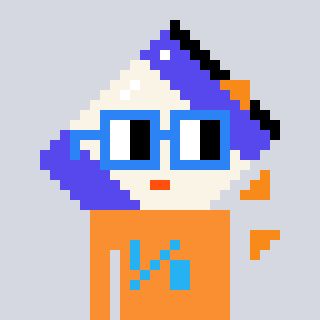
a pixel art character with square blue glasses, a chips-shaped head and a orange-colored body on a cool background